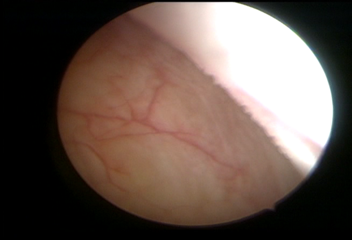
Modality: WLC
Class: Normal mucosa
Bladder cancer association: No